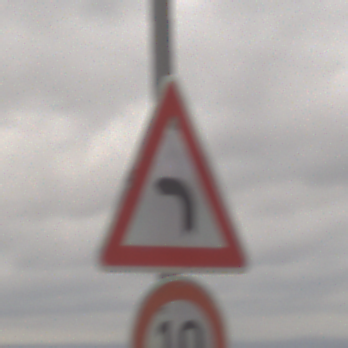
Verkehrszeichen: KurveLinks
Zusatzzeichen unten: Geschwindigkeit10
Umgebung: Outdoor, Nature
Tageszeit: Midday
Wetter: Overcast
Licht: Natural
Jahreszeit: NotSpecified
Kontrast: LowContrast